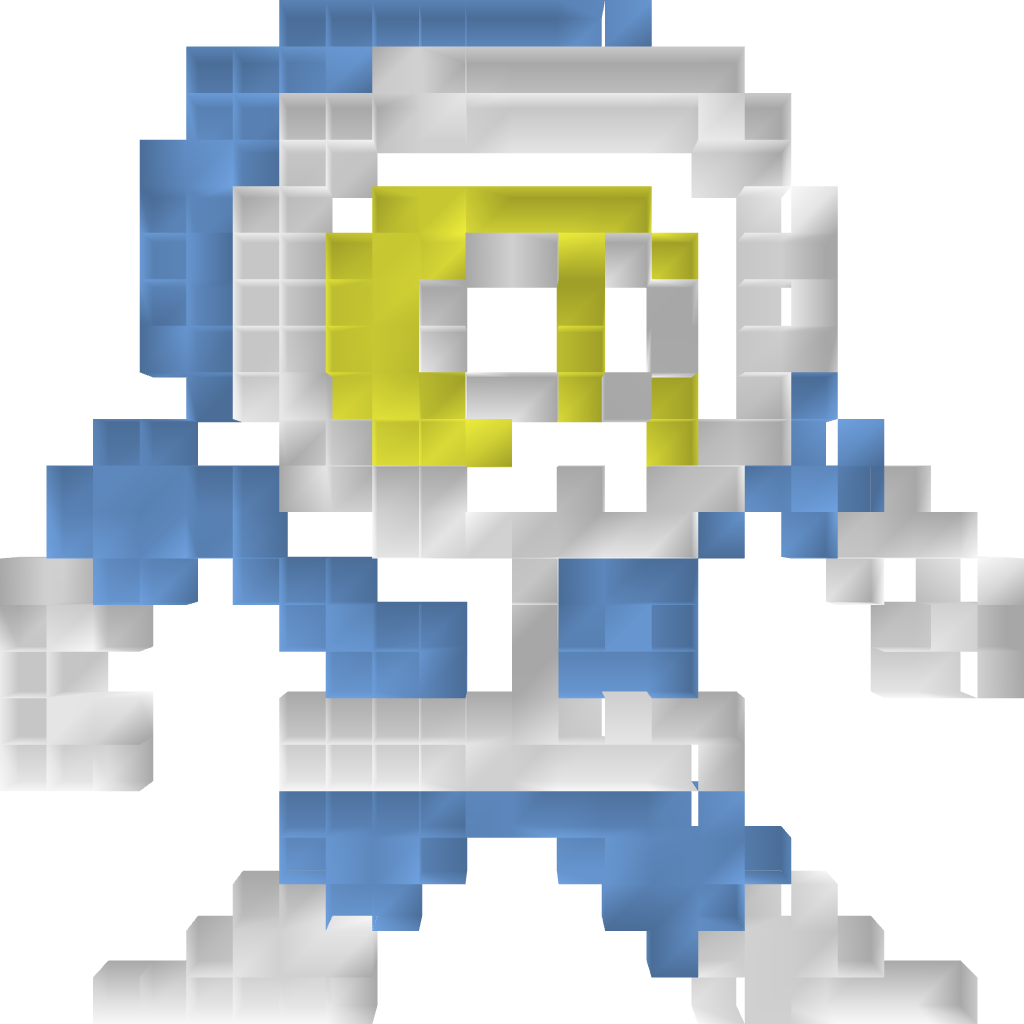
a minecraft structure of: Iceman (ErnieCIII) bad low quality